Field crop: maize
Growth stage: 2
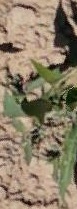
Species: maize